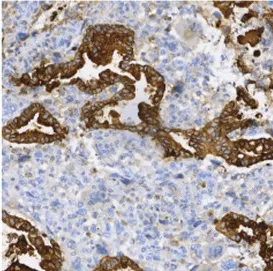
CK(intraepithelial carcinoma +, few anaplastic +) (x100).
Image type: pathology (immunostaining)